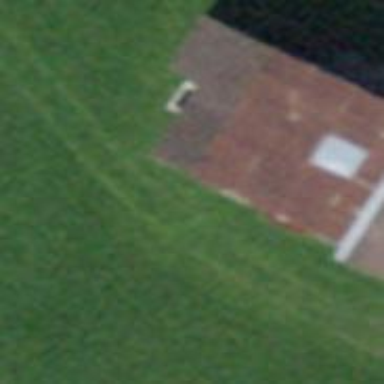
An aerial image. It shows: Barn.